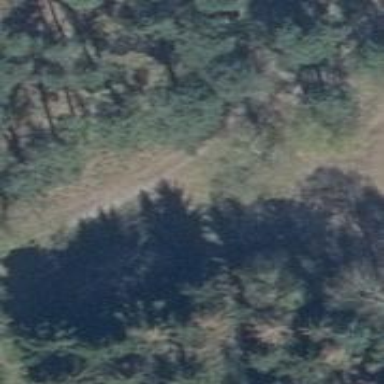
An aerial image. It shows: Grassy track road with grade 4 track type.